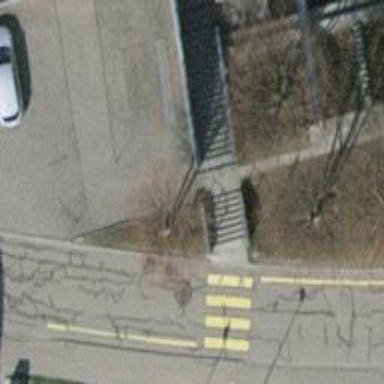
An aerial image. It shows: Road with steps.